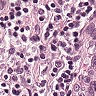
Metastatic tissue present: no